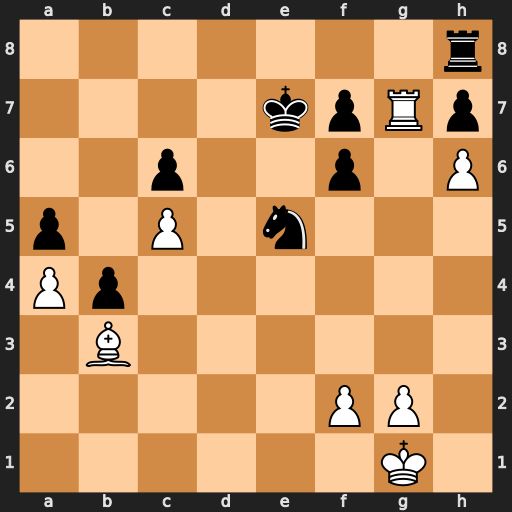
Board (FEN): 7r/4kpRp/2p2p1P/p1P1n3/Pp6/1B6/5PP1/6K1
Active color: w
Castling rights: -
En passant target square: -
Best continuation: f4 Nd7 Rxf7+